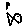
Label: fish